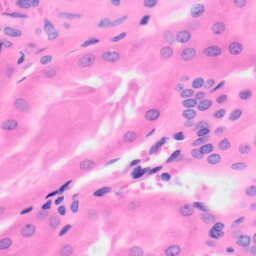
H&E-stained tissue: Kidney